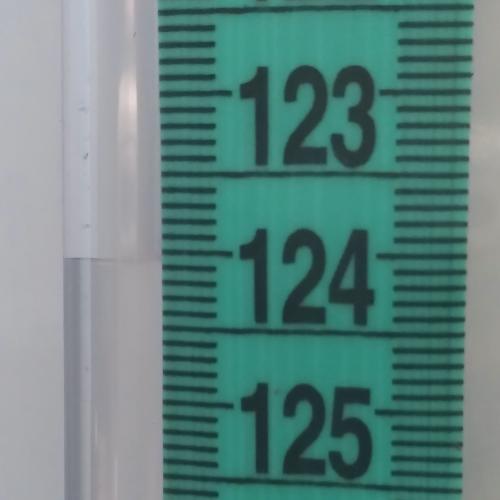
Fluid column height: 124.1 cm